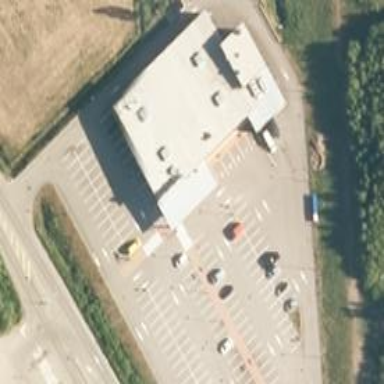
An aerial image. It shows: Retail building.